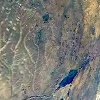
Label: land